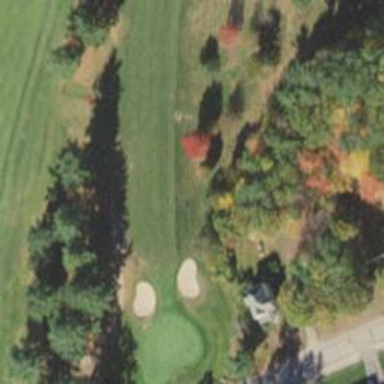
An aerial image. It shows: View of golf hole.